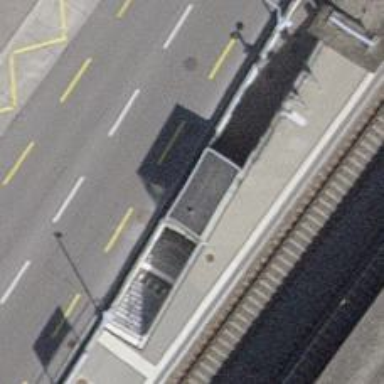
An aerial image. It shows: Footway on asphalt surface passing through tunnel.